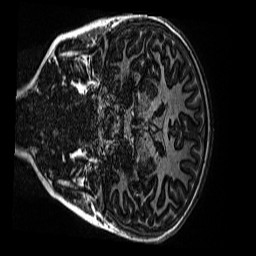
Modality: MP2RAGE
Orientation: coronal
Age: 12
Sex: female
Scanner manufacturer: siemens
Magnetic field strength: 3 T
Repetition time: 4 s
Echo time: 0.00299 s